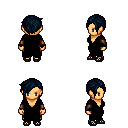
a pixel art fantasy rpg character, female body template, human, tanned skin, black robe, gold greaves, raven pixie cut hairstyle, cloth bracers, ghillies, four views (front, back, left, right), 2x2 character sprite sheet, small pixel art, hard edges, no anti-aliasing